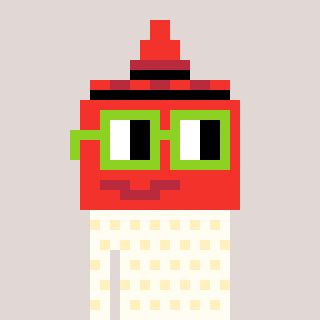
a pixel art character with square light green glasses, a ketchup-shaped head and a grayscale-colored body on a warm background